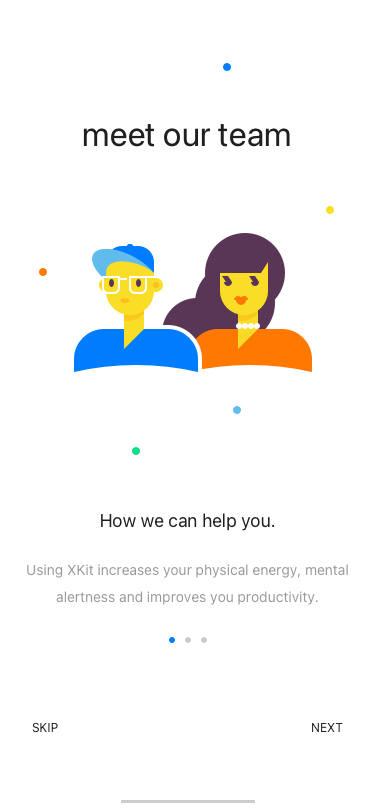
Text in this UI design:
Skip
next
How we can help you.
Using XKit increases your physical energy, mental alertness and improves you productivity.
meet our team